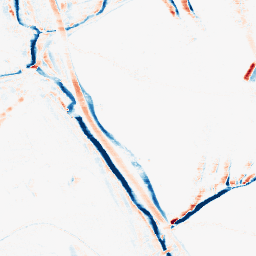
Category: morphological
Decomposition family: morphological_rect
Decomposition parameters: operation: average
width: 10
height: 3
Upsampling method: quadratic
Upsampling parameters: scale: 8
Upsampling scale: 8